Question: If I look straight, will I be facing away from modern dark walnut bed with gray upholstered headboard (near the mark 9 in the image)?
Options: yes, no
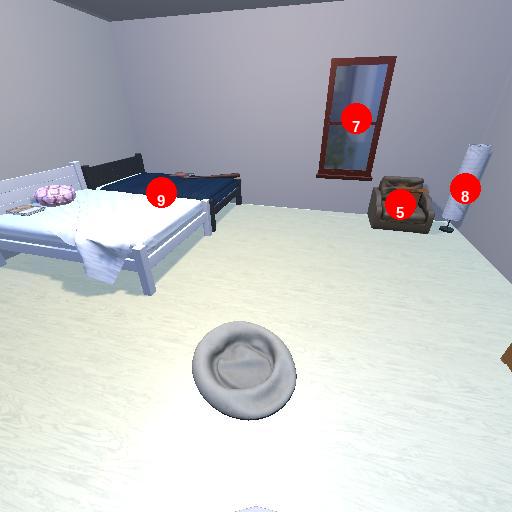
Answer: yes